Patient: sex F, age 75
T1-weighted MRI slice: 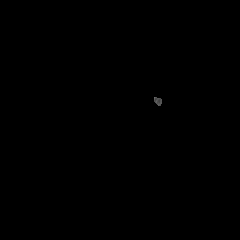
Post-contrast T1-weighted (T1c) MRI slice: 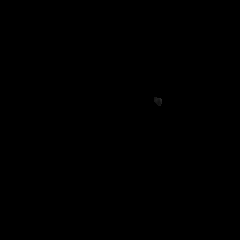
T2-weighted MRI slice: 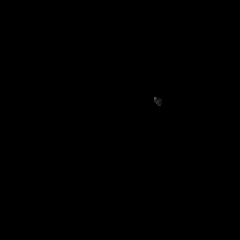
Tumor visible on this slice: no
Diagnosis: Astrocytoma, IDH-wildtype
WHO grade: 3